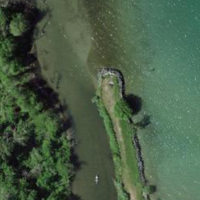
EUNIS habitat code: 14
Species observed at this site:
Corvus corone
Alcedo atthis
Botaurus stellaris
Bucephala clangula
Aegithalos caudatus
Sylvia atricapilla
Larus cachinnans
Spinus spinus
Poecile palustris
Larus michahellis
Xenus cinereus
Gavia stellata
Ardea alba
Gavia arctica
Cygnus olor
Ardea purpurea
Gavia immer
Erithacus rubecula
Cuculus canorus
Phoenicurus ochruros
Anas acuta
Haliaeetus albicilla
Cyanistes caeruleus
Riparia riparia
Mergus serrator
Sturnus vulgaris
Chloris chloris
Larus canus
Troglodytes troglodytes
Passer domesticus
Remiz pendulinus
Mareca penelope
Turdus merula
Circus aeruginosus
Mareca strepera
Hirundo rustica
Mergus merganser
Locustella luscinioides
Milvus migrans
Upupa epops
Sterna hirundo
Oriolus oriolus
Coccothraustes coccothraustes
Phylloscopus trochilus
Motacilla alba
Delichon urbicum
Certhia brachydactyla
Tachybaptus ruficollis
Podiceps cristatus
Turdus philomelos
Fulica atra
Anas crecca
Anthus spinoletta
Dendrocopos major
Podiceps nigricollis
Turdus viscivorus
Falco peregrinus
Chroicocephalus ridibundus
Phylloscopus collybita
Luscinia megarhynchos
Gallinula chloropus
Pica pica
Sitta europaea
Garrulus glandarius
Panurus biarmicus
Picus viridis
Acrocephalus scirpaceus
Motacilla cinerea
Acrocephalus arundinaceus
Anas platyrhynchos
Alopochen aegyptiaca
Aythya ferina
Aythya fuligula
Fringilla coelebs
Regulus ignicapilla
Ptyonoprogne rupestris
Carduelis carduelis
Columba palumbus
Phalacrocorax carbo
Fringilla montifringilla
Parus major
Anser anser
Accipiter nisus